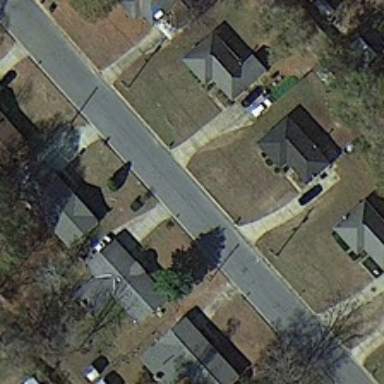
Some buildings and green trees are in two sides of a straight gray road .